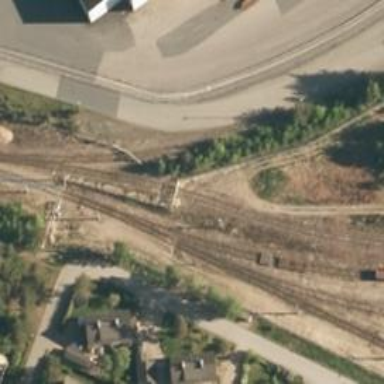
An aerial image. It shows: Rail spur service.